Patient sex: M
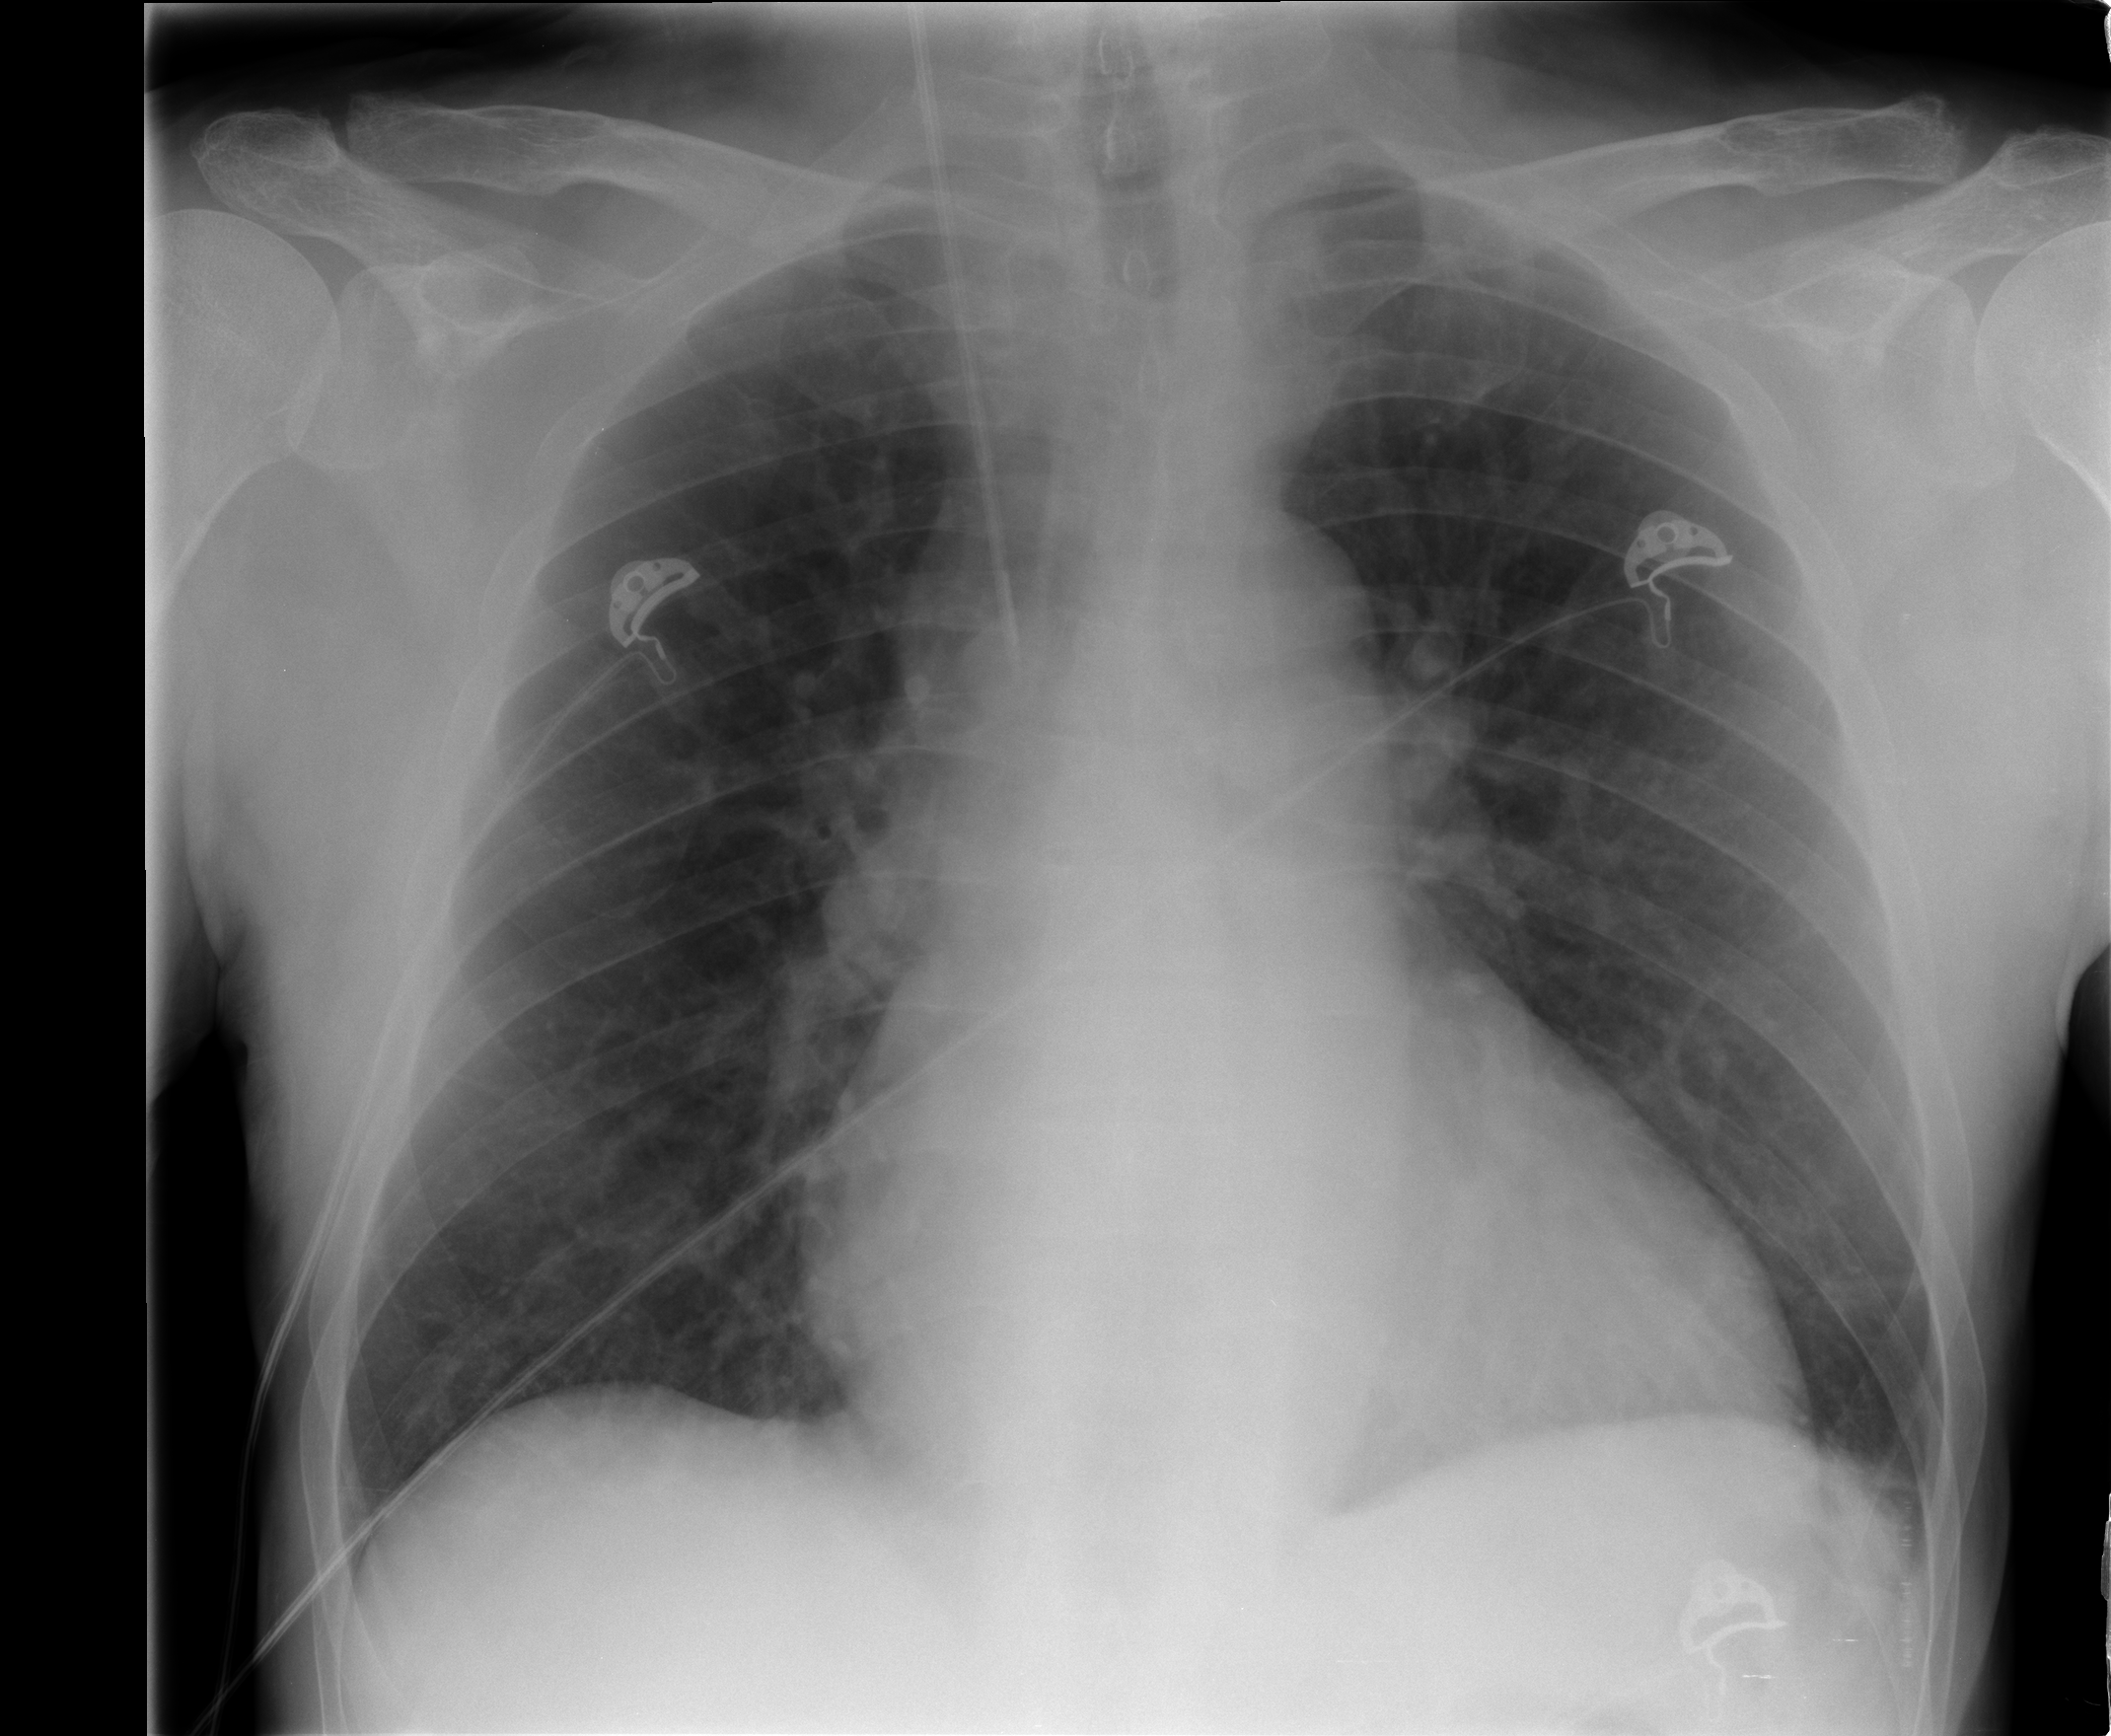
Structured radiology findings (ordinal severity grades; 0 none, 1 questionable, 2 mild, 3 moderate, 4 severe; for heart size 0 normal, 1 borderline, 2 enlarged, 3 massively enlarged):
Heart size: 2
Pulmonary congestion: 2
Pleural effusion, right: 0
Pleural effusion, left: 0
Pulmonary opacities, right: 0
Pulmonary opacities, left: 0
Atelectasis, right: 0
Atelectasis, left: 2